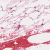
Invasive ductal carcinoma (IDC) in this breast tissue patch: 0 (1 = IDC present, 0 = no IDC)